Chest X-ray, PA view. Patient: 54 years old, sex F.
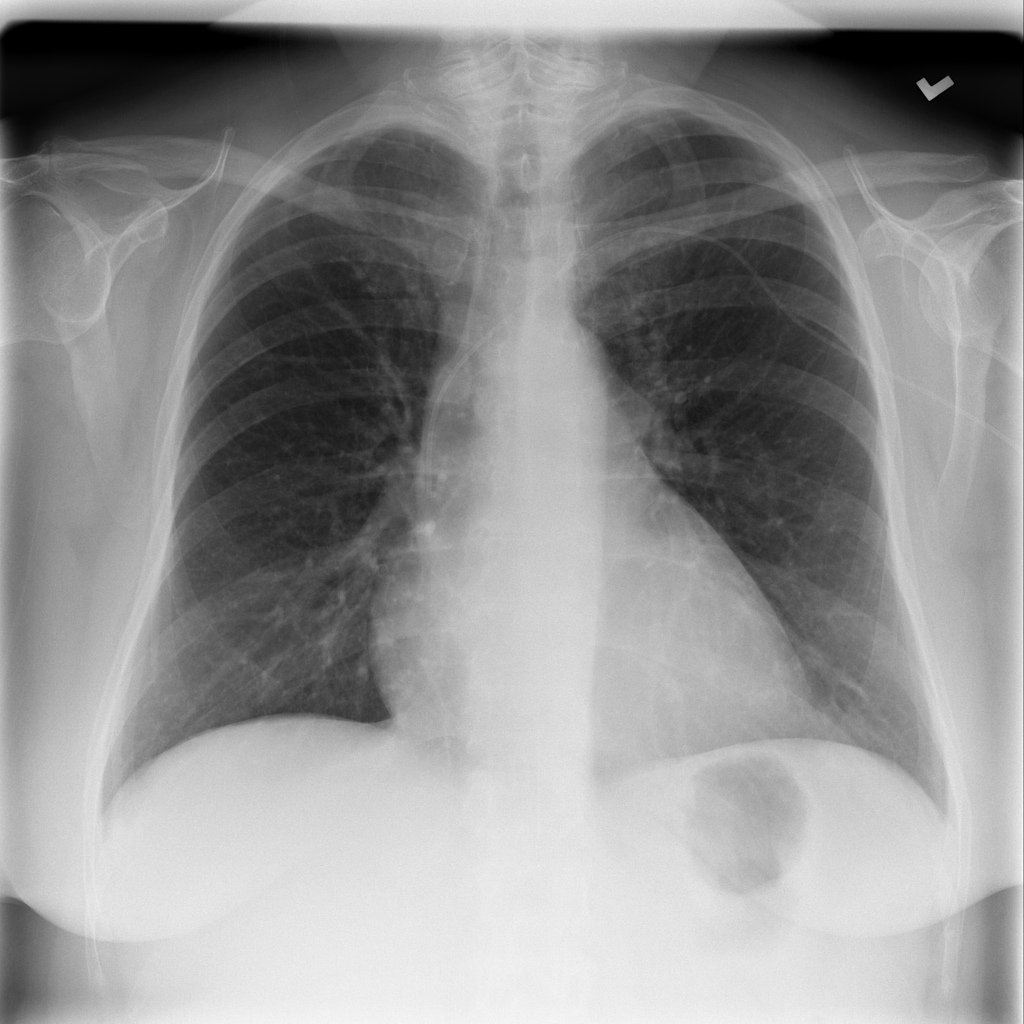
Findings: Cardiomegaly, Effusion